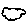
Label: cloud